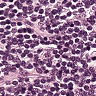
Metastatic tissue present: no